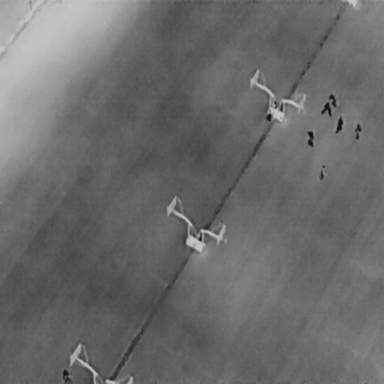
There are nine People in the infrared image.